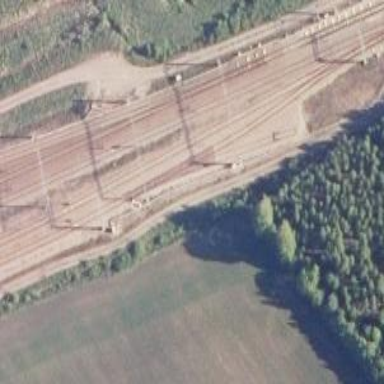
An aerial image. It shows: Railway track with electrified contact lines. This is siding track.